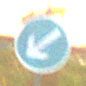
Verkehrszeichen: VorgeschriebeneVorbeifahrtLinks
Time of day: SunriseSunset
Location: Outdoor (Suburban)
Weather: PartlyCloudy
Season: NotSpecified
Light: Natural